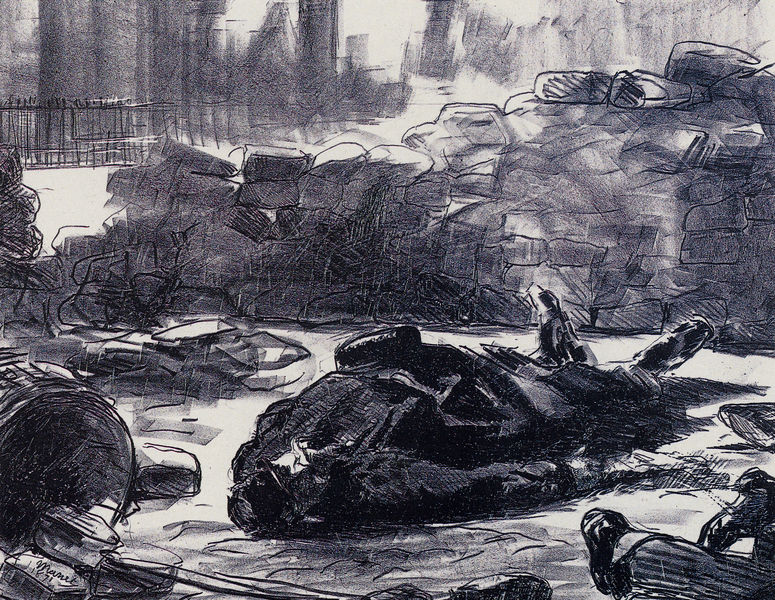
Titel: Guerre civile, Bürgerkrieg
Künstler: Édouard Manet
Standort: Cambridge (England)
Institution: Fogg Art Museum
Schlagwörter: dunkel, felsen, fuß, himmel, kampf, mann, schatten, weiß, aquarell, fluss, menschen, stadt, ausschnitt, frankreich, grau, hell, hintergrund, hut, kreide, licht, männer, schwarz, skizze, strasse, szene, säulen, zeichnung, haus, weg, zaun, anzug, bart, hose, mütze, wand, architektur, gesicht, kleidung, leiche, mensch, mord, stein, steine, tod, tot, toter, signatur, häuser, gitter, boden, mantel, realismus, szenerie, beine, füße, liegen, umrisse, pflaster, schuhe, studie, säcke, modern, mauer, grafik, graphik, schattierung, linien, steinmauer, krieg, trümmer, unglück, conflict, hat, men, people, soldier, soldiers, white, black, dark, empty, france, gray, grey, manet, painting, portrait, wall, detail, datum, gestreift, streifen, picture, print, floor, liegend, kritisch, striche, regen, hitler, eisen, fugen, tusche, ruine, anschnitt, linie, kohle, liegende, lithographie, schwarzweiss, schraffur, loch, radierung, paris, revolution, straßenkampf, uniform, aufstand, konturen, leichen, soldat, strich, tote, bürger, bleistift, ruinen, fass, tasche, entwurf, umrißlinien, bröckeln, quader, sad, sterben, man, rock, rocks, sky, stone, tree, building, water, horizontal, island, street, trees, death, feet, plan, suit, speere, river, road, rabe, drawing, paper, vorlage, black and white, gefallene, ruin, ruins, shadow, coat, daumier, drum, etching, graphic, hats, sketch, battle, birds, boots, french, liegt, krähen, raben, jacket, writing, fall, dead, tragic, bridge, fence, town, zerfall, person, city, human, menzel, public, basket, ink, walls, brick, bricks, nineteenth century, signature, pants, shoes, obdachlos, großstadt, hochhäuser, pencil, rain, boot, nationalsozialismus, barrikade, weltkrieg, niederschlag, explosion, legs, lines, war, krähe, kollwitz, barrikaden, chalk, pen and ink, stripes, charcoal, lithograph, lying, sleep, einer, citizens, goya, blurry, trousers, tod und verderben, grid, stones, shelter, rest, alley, body, scary, lay, kill, krig, barikade, penner, mustache, moustache, mor, broken, brick wall, killing, murder, chaos, officer, gun, written, käthe kollwitz, guys, constantin, date, bunker, aufgeschichtet, lonely, dying, fallen, barrel, adolph, barricade, blockade, blocks, bomb, cobblestones, corpse, dead body, garbage can, killed, lrähen, lying down, murderer, reporter, rubble, slain, striped paints, zwerfall, built, bread, prone, bags, 19th century, destruction, down, pastell, shot, seuche, unfall, buldings, balck, tonne, laying, raven, bombing, siged, signed, trash, objects, desolate, name, note, monotone, trenches, 1871, ondachlos, beine hose, build, trashcan, junk, niederlage, brandenburger tor, steinhaufen, schwazr, am boden, müll, commune, dustbin, speergitter, sandbag, deceased, elite, garbage, collapse, gaurd, futility, hulk, man down, broken walls, aftermath, enbankment, horrible, dead men, war zone, ussketchjes